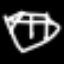
Label: diamond